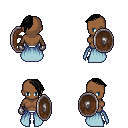
a pixel art fantasy rpg character, female body template, human, dark skin, overskirt, white pants, black long mohawk hairstyle, metal gloves, shield, four views (front, back, left, right), 2x2 character sprite sheet, small pixel art, hard edges, no anti-aliasing